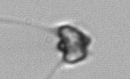
Label: Chaetoceros_didymus